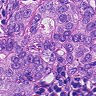
Metastatic tissue present: yes